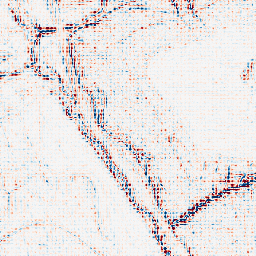
Category: wavelet
Decomposition family: wavelet_dwt
Decomposition parameters: wavelet: db2
level: 2
Upsampling method: sinc_blackman
Upsampling parameters: scale: 8
kernel_size: 8
Upsampling scale: 8